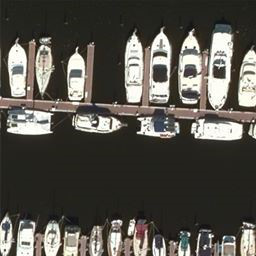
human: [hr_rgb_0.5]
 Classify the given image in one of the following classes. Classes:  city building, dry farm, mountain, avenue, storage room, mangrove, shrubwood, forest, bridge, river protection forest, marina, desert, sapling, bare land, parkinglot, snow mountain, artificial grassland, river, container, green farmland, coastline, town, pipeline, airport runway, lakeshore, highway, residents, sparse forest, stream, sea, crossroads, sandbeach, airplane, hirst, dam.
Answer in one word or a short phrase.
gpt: marina